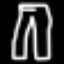
Label: pants